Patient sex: F
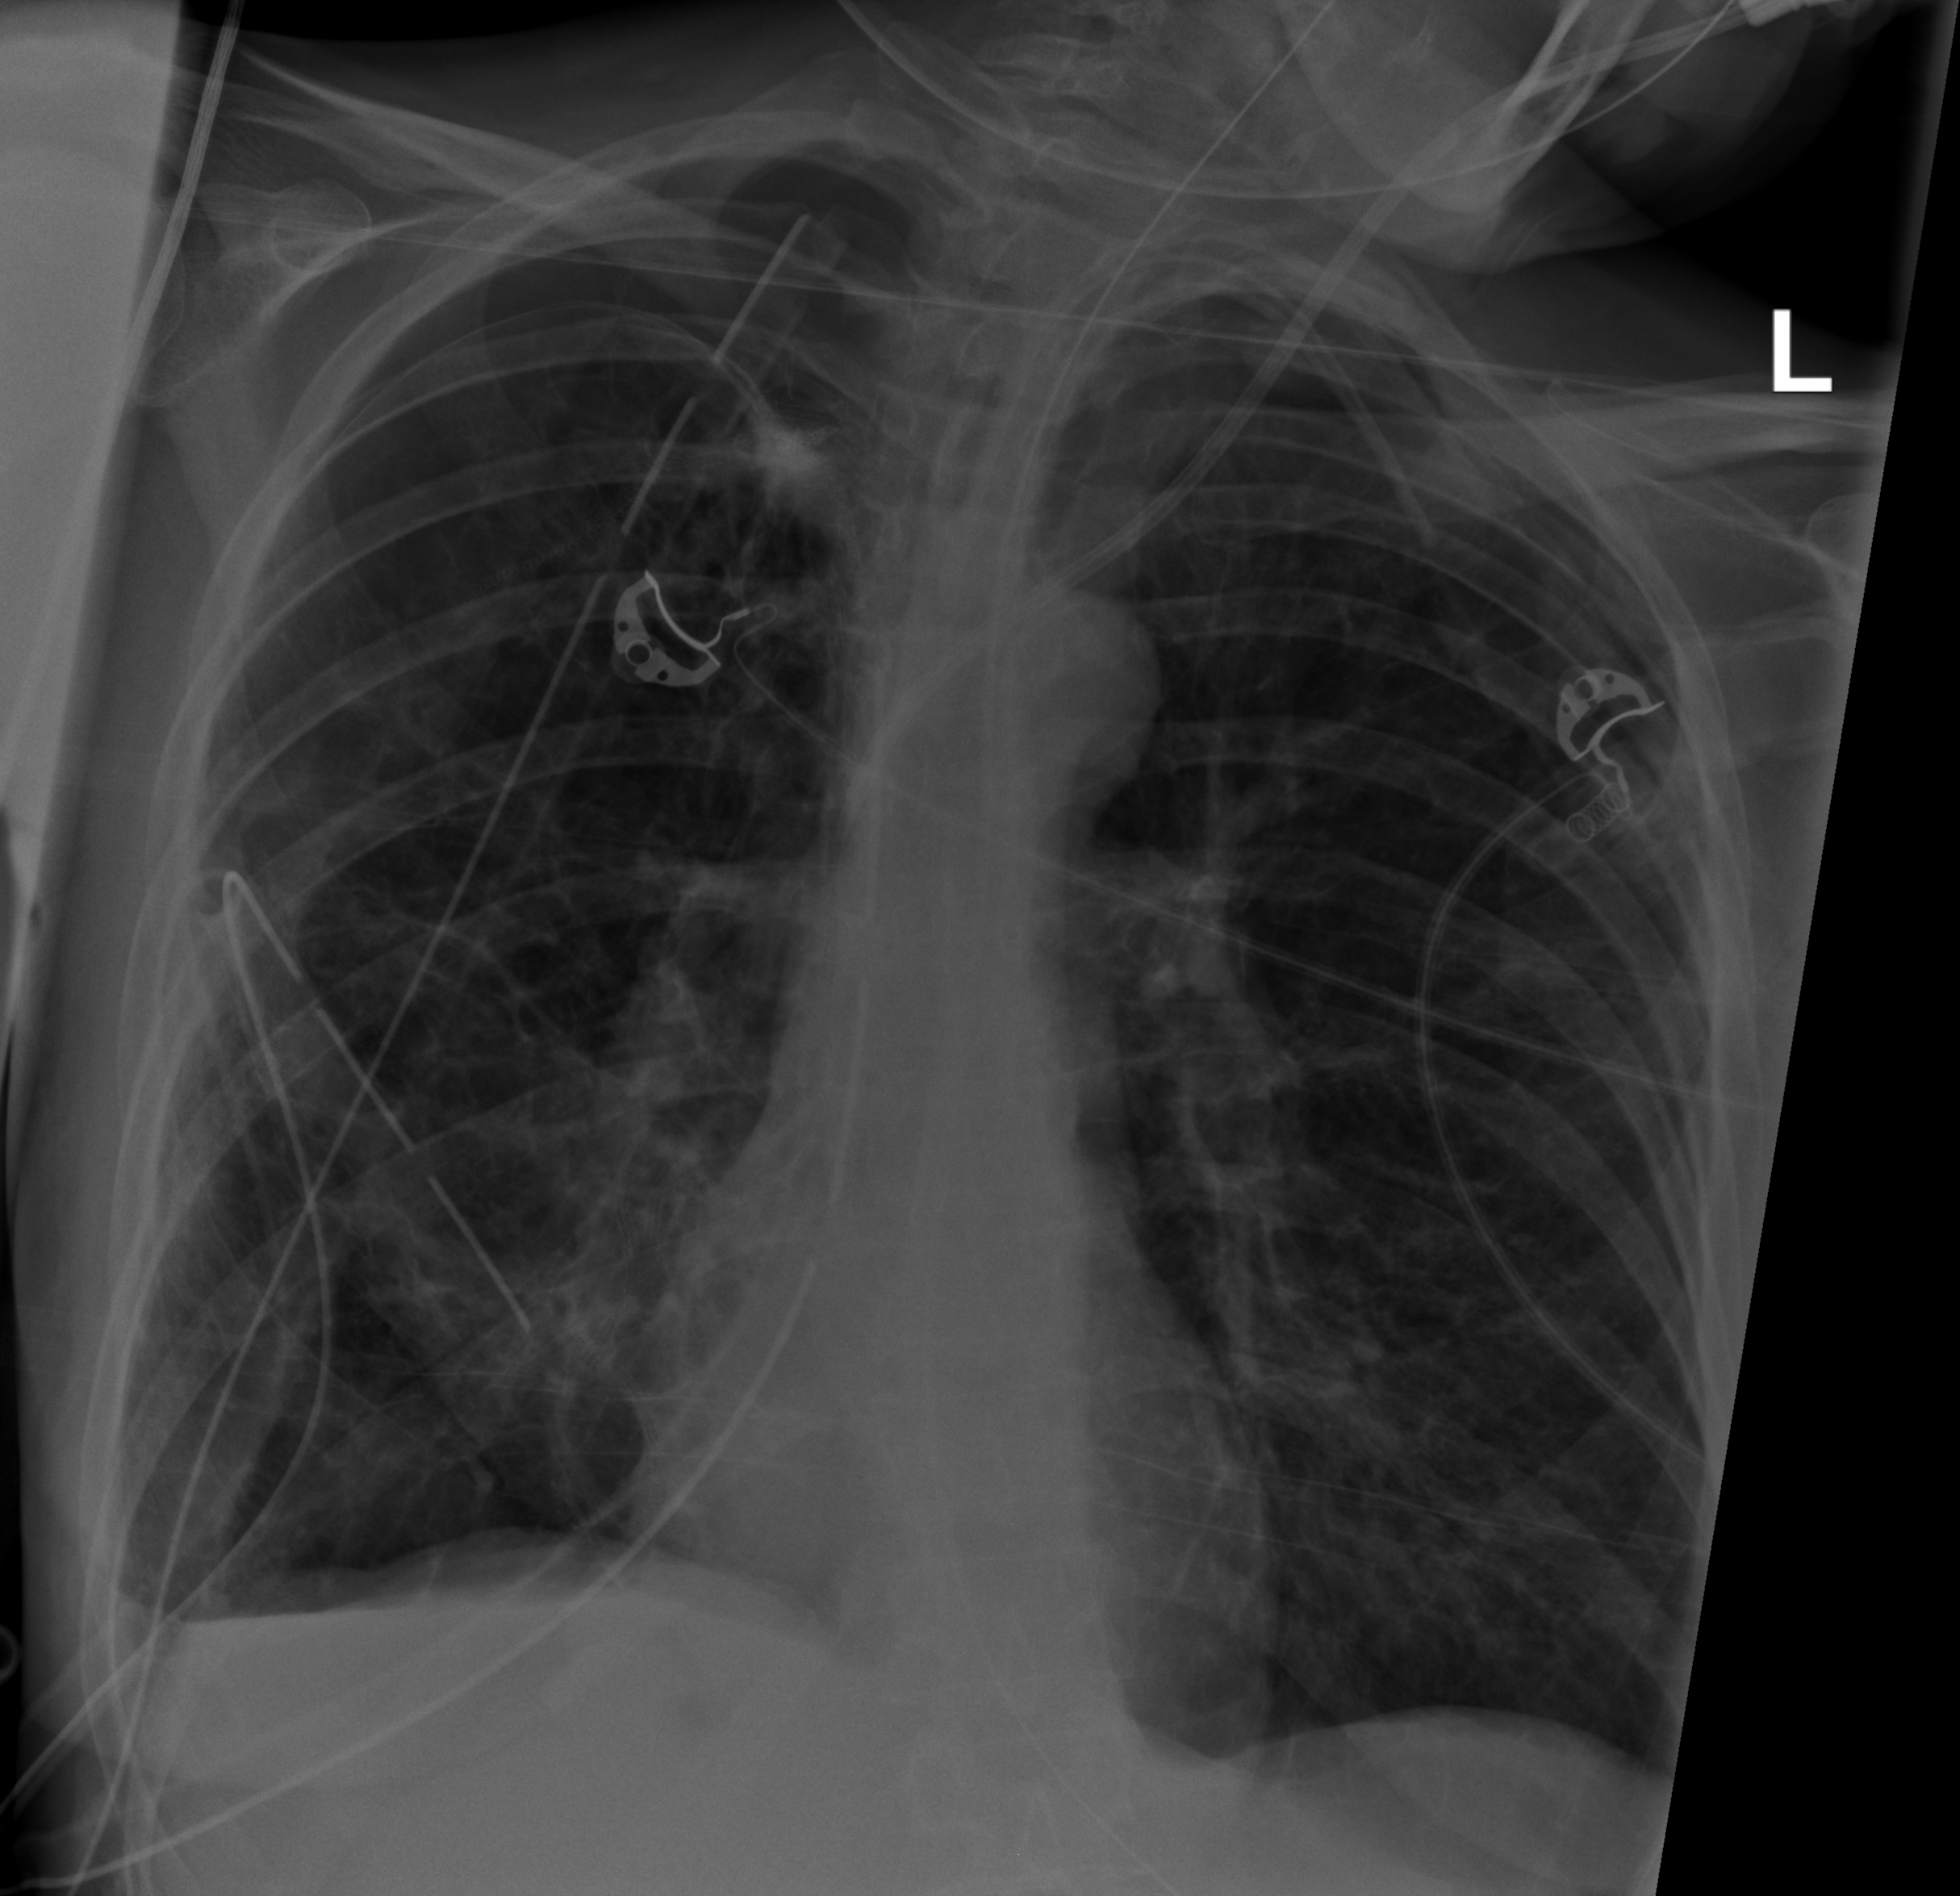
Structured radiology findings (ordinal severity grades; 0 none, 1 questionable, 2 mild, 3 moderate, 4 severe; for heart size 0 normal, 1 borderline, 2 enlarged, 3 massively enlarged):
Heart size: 0
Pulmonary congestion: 0
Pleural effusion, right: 0
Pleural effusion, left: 0
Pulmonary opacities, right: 0
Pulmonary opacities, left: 0
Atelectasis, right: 2
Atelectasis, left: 0